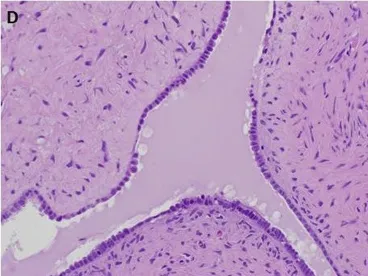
Serous cystadenoma. (D) The epithelium lining the cystic spaces is composed of uniform columnar cells with pale cytoplasm rich in glycogen, without atypia or mitotic activity. This bland cytomorphology of a benign neoplasm can be deceiving in cases of serous cystadenocarcinoma, an extremely rare but morphologically indistinguishable tumor from serous cystadenoma.
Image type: pathology (h&e)